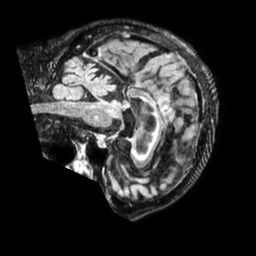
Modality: FLAIR
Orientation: sagittal
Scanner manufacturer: philips
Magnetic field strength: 1.5 T
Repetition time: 4.8 s
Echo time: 0.3547 s